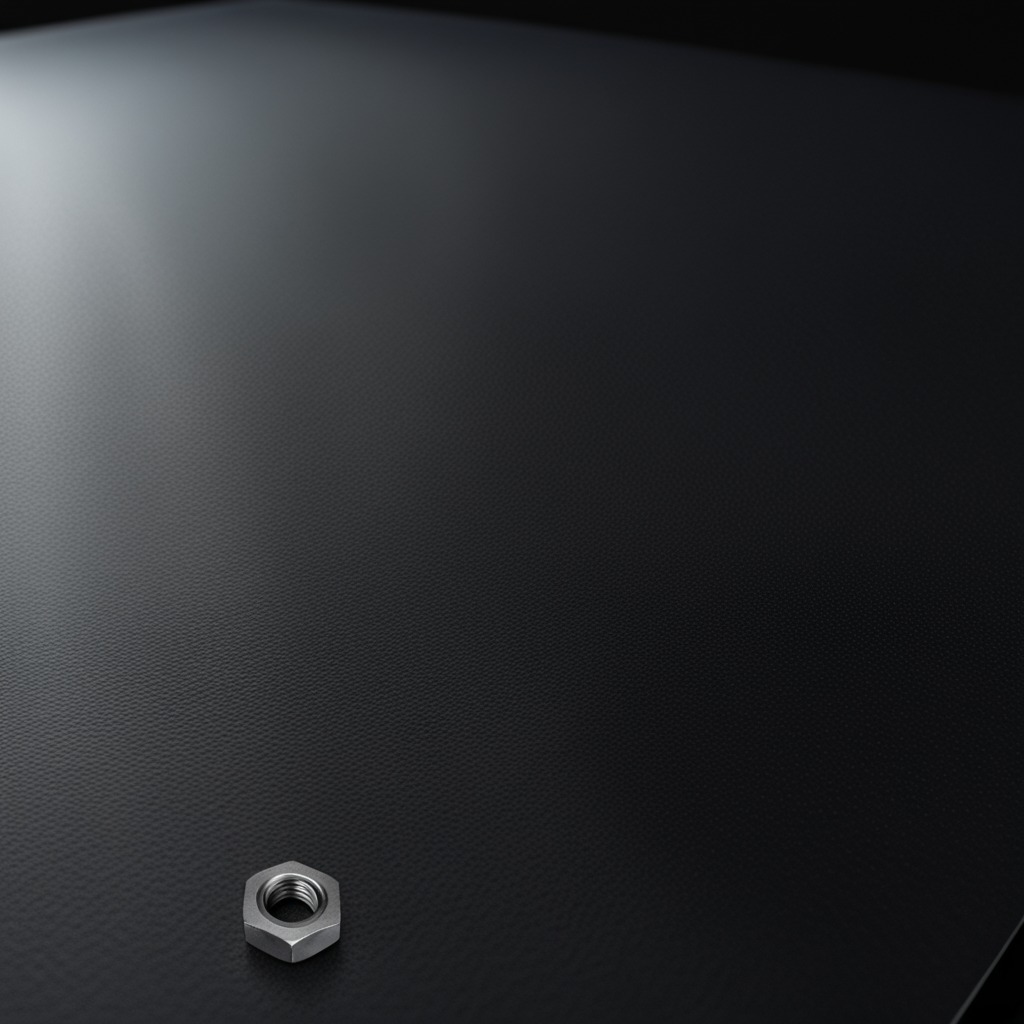
A metal nut lies on the clean granite tabletop covered with a black rubber mat inside a workshop at night.